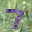
Label: 7